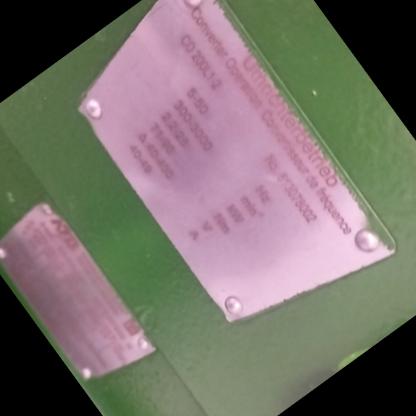
Klasa: tabliczka-znamionowa